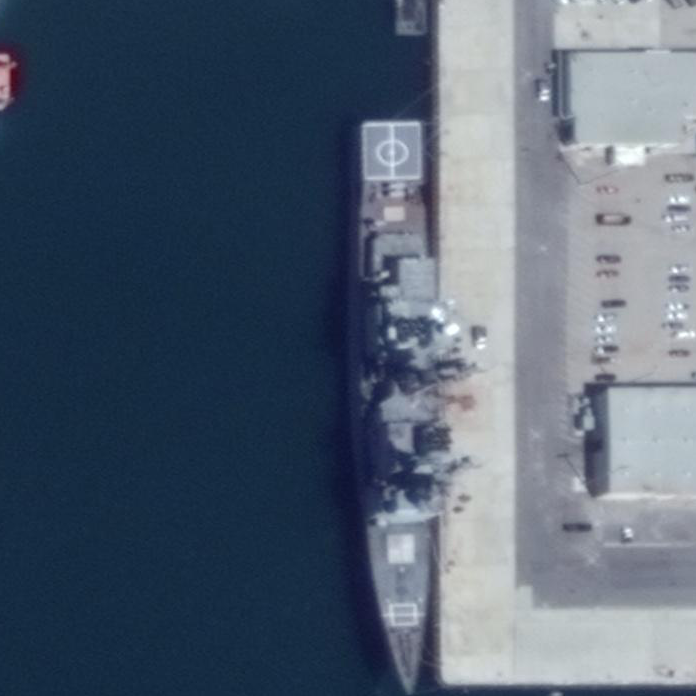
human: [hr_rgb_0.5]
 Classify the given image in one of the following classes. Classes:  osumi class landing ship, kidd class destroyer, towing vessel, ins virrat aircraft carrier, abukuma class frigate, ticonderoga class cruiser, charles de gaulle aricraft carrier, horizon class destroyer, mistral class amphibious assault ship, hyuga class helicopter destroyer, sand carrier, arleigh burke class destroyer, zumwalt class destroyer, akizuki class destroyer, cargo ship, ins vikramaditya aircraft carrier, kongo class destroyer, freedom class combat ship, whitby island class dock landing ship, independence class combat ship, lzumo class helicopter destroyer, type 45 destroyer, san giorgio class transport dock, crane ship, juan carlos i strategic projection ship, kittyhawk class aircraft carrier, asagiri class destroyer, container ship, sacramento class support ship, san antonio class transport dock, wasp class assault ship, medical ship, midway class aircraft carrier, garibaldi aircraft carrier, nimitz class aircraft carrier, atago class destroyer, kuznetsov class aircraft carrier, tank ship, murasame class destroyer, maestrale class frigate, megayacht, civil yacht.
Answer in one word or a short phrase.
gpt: Ticonderoga class cruiser